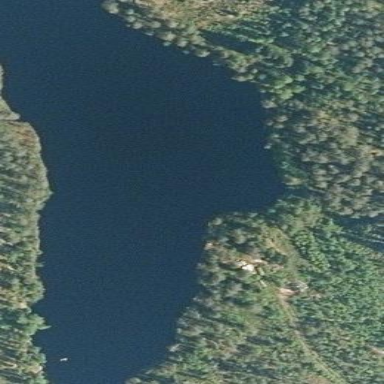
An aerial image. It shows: Serene pond surrounded by nature.